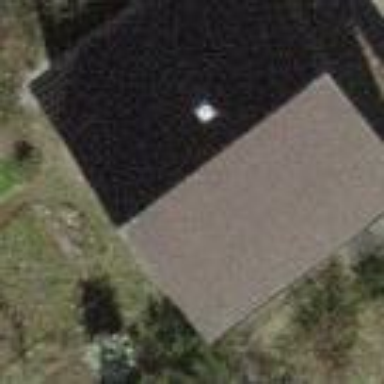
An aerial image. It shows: Detached building with gabled roof.